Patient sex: M
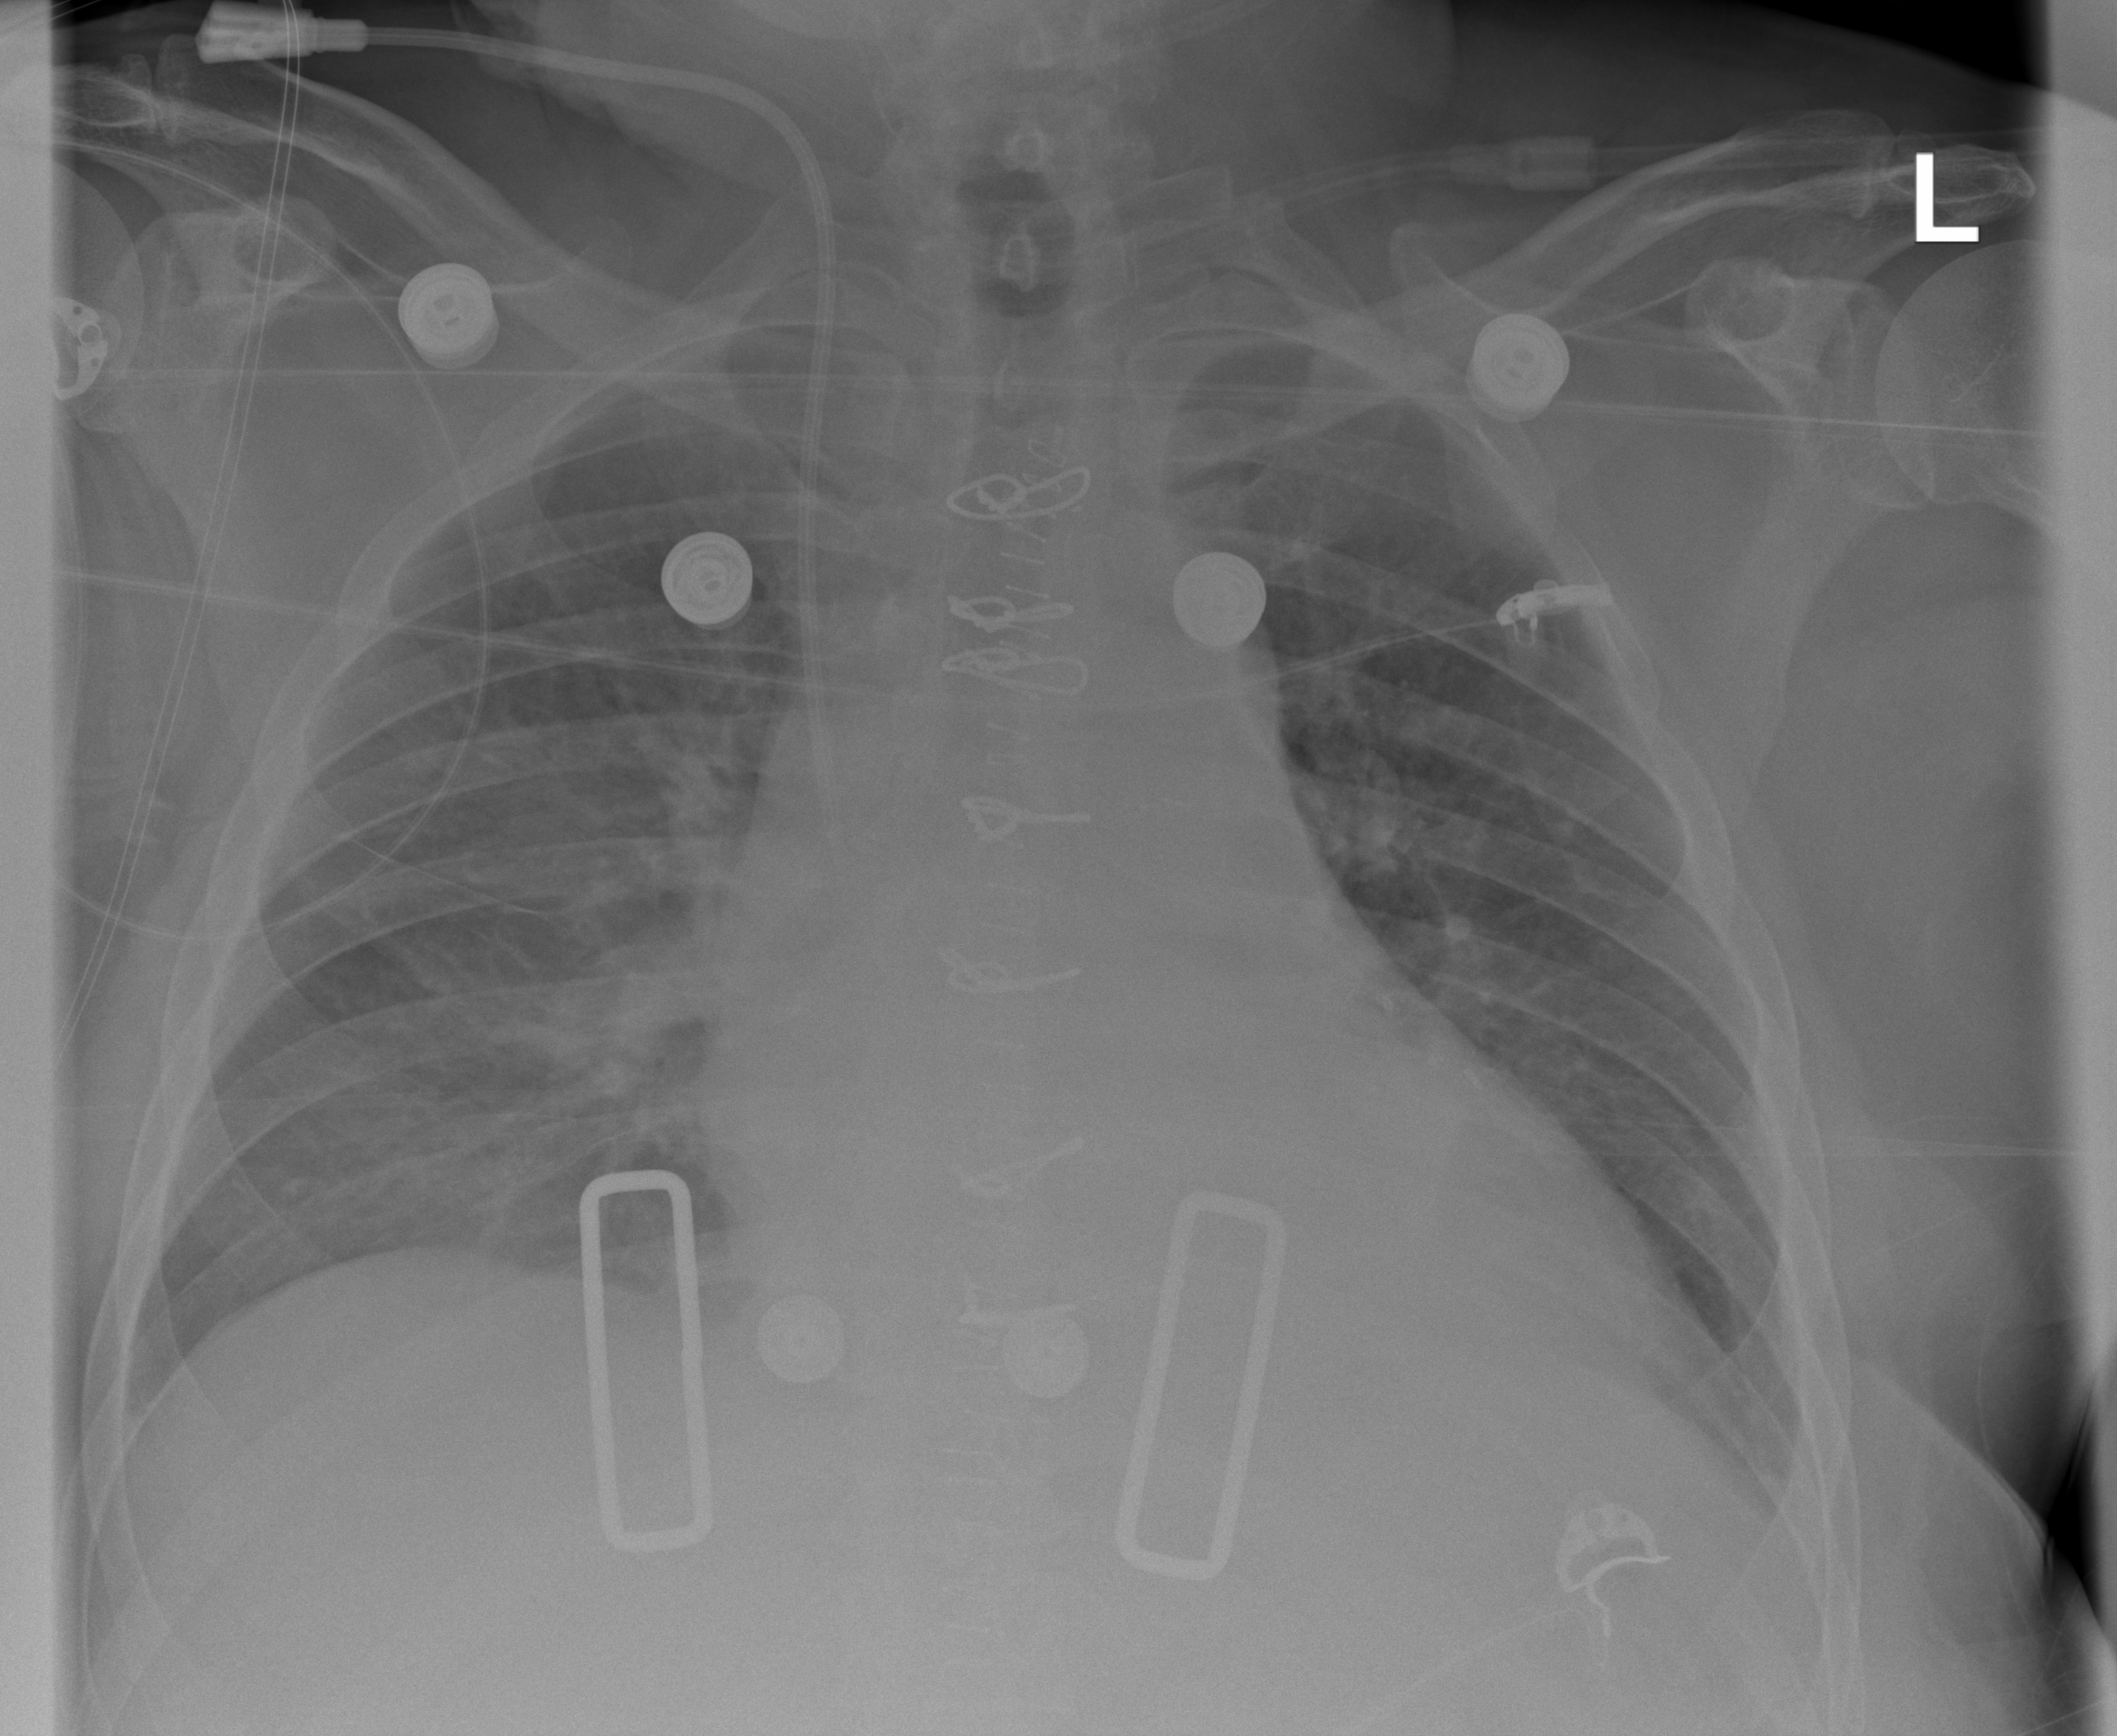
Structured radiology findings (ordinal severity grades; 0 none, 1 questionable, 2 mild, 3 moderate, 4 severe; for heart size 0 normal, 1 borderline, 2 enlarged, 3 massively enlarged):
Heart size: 2
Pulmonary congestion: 2
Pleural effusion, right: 2
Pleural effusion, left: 2
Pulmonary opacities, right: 0
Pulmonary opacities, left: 0
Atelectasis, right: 2
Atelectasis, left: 2